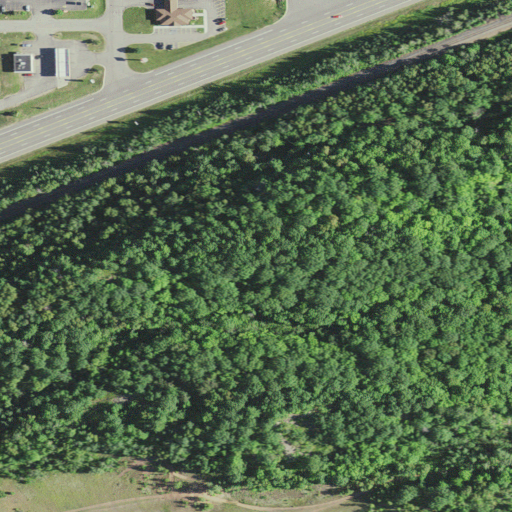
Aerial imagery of cliff(s) in Michigan named Last Bluff containing deciduous forest, mixed forest, high intensity development, woody wetlands, medium intensity development, low intensity development, open development, shrub, and grassland